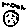
Label: moon